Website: bh-photo
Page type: address-validator
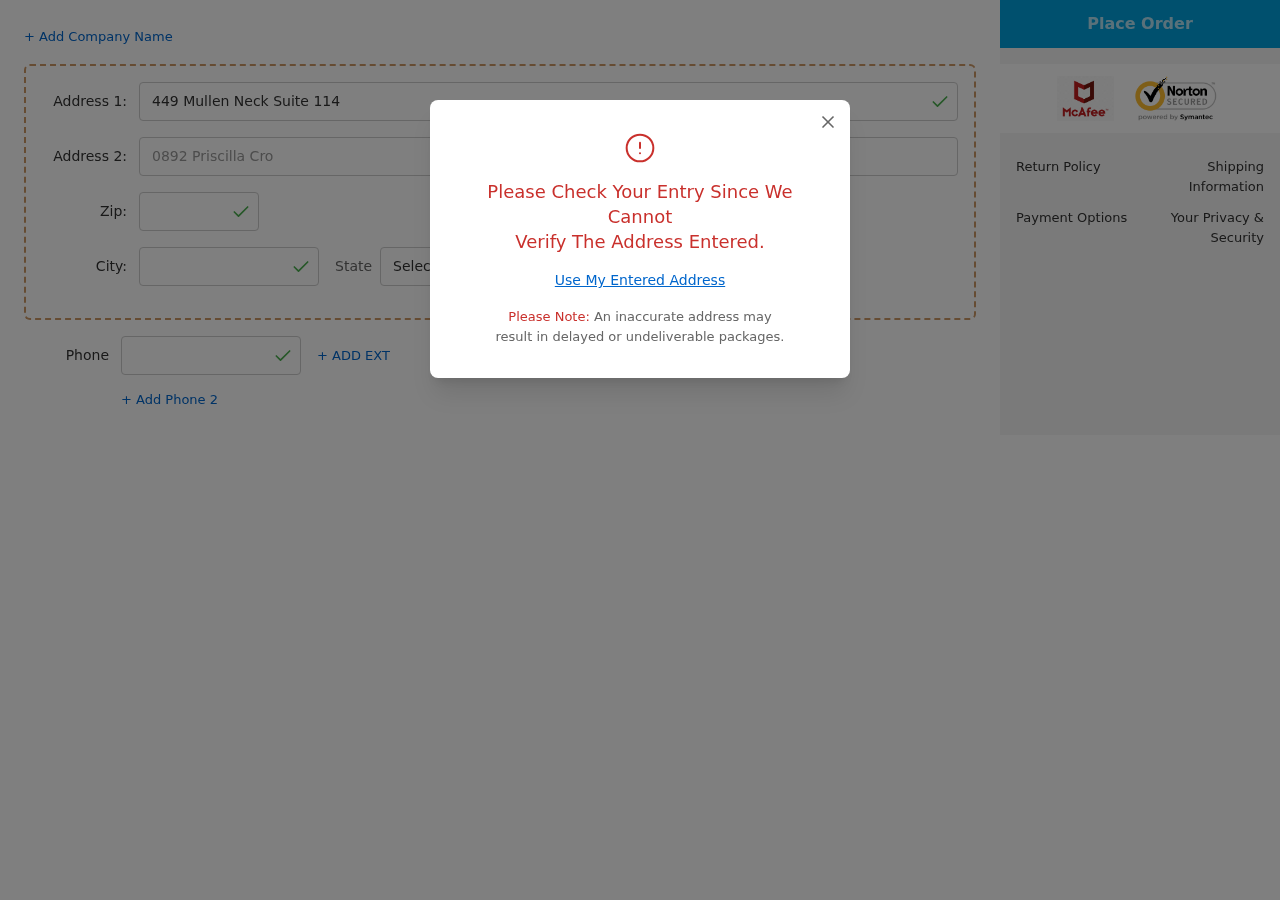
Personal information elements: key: PII_CITY
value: Barbarabury
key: PII_PHONE
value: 9338172517
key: PII_POSTCODE
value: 97653
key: PII_STATE_ABBR
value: ID
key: PII_STREET
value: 449 Mullen Neck Suite 114
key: PII_STREET2
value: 0892 Priscilla Crossroad